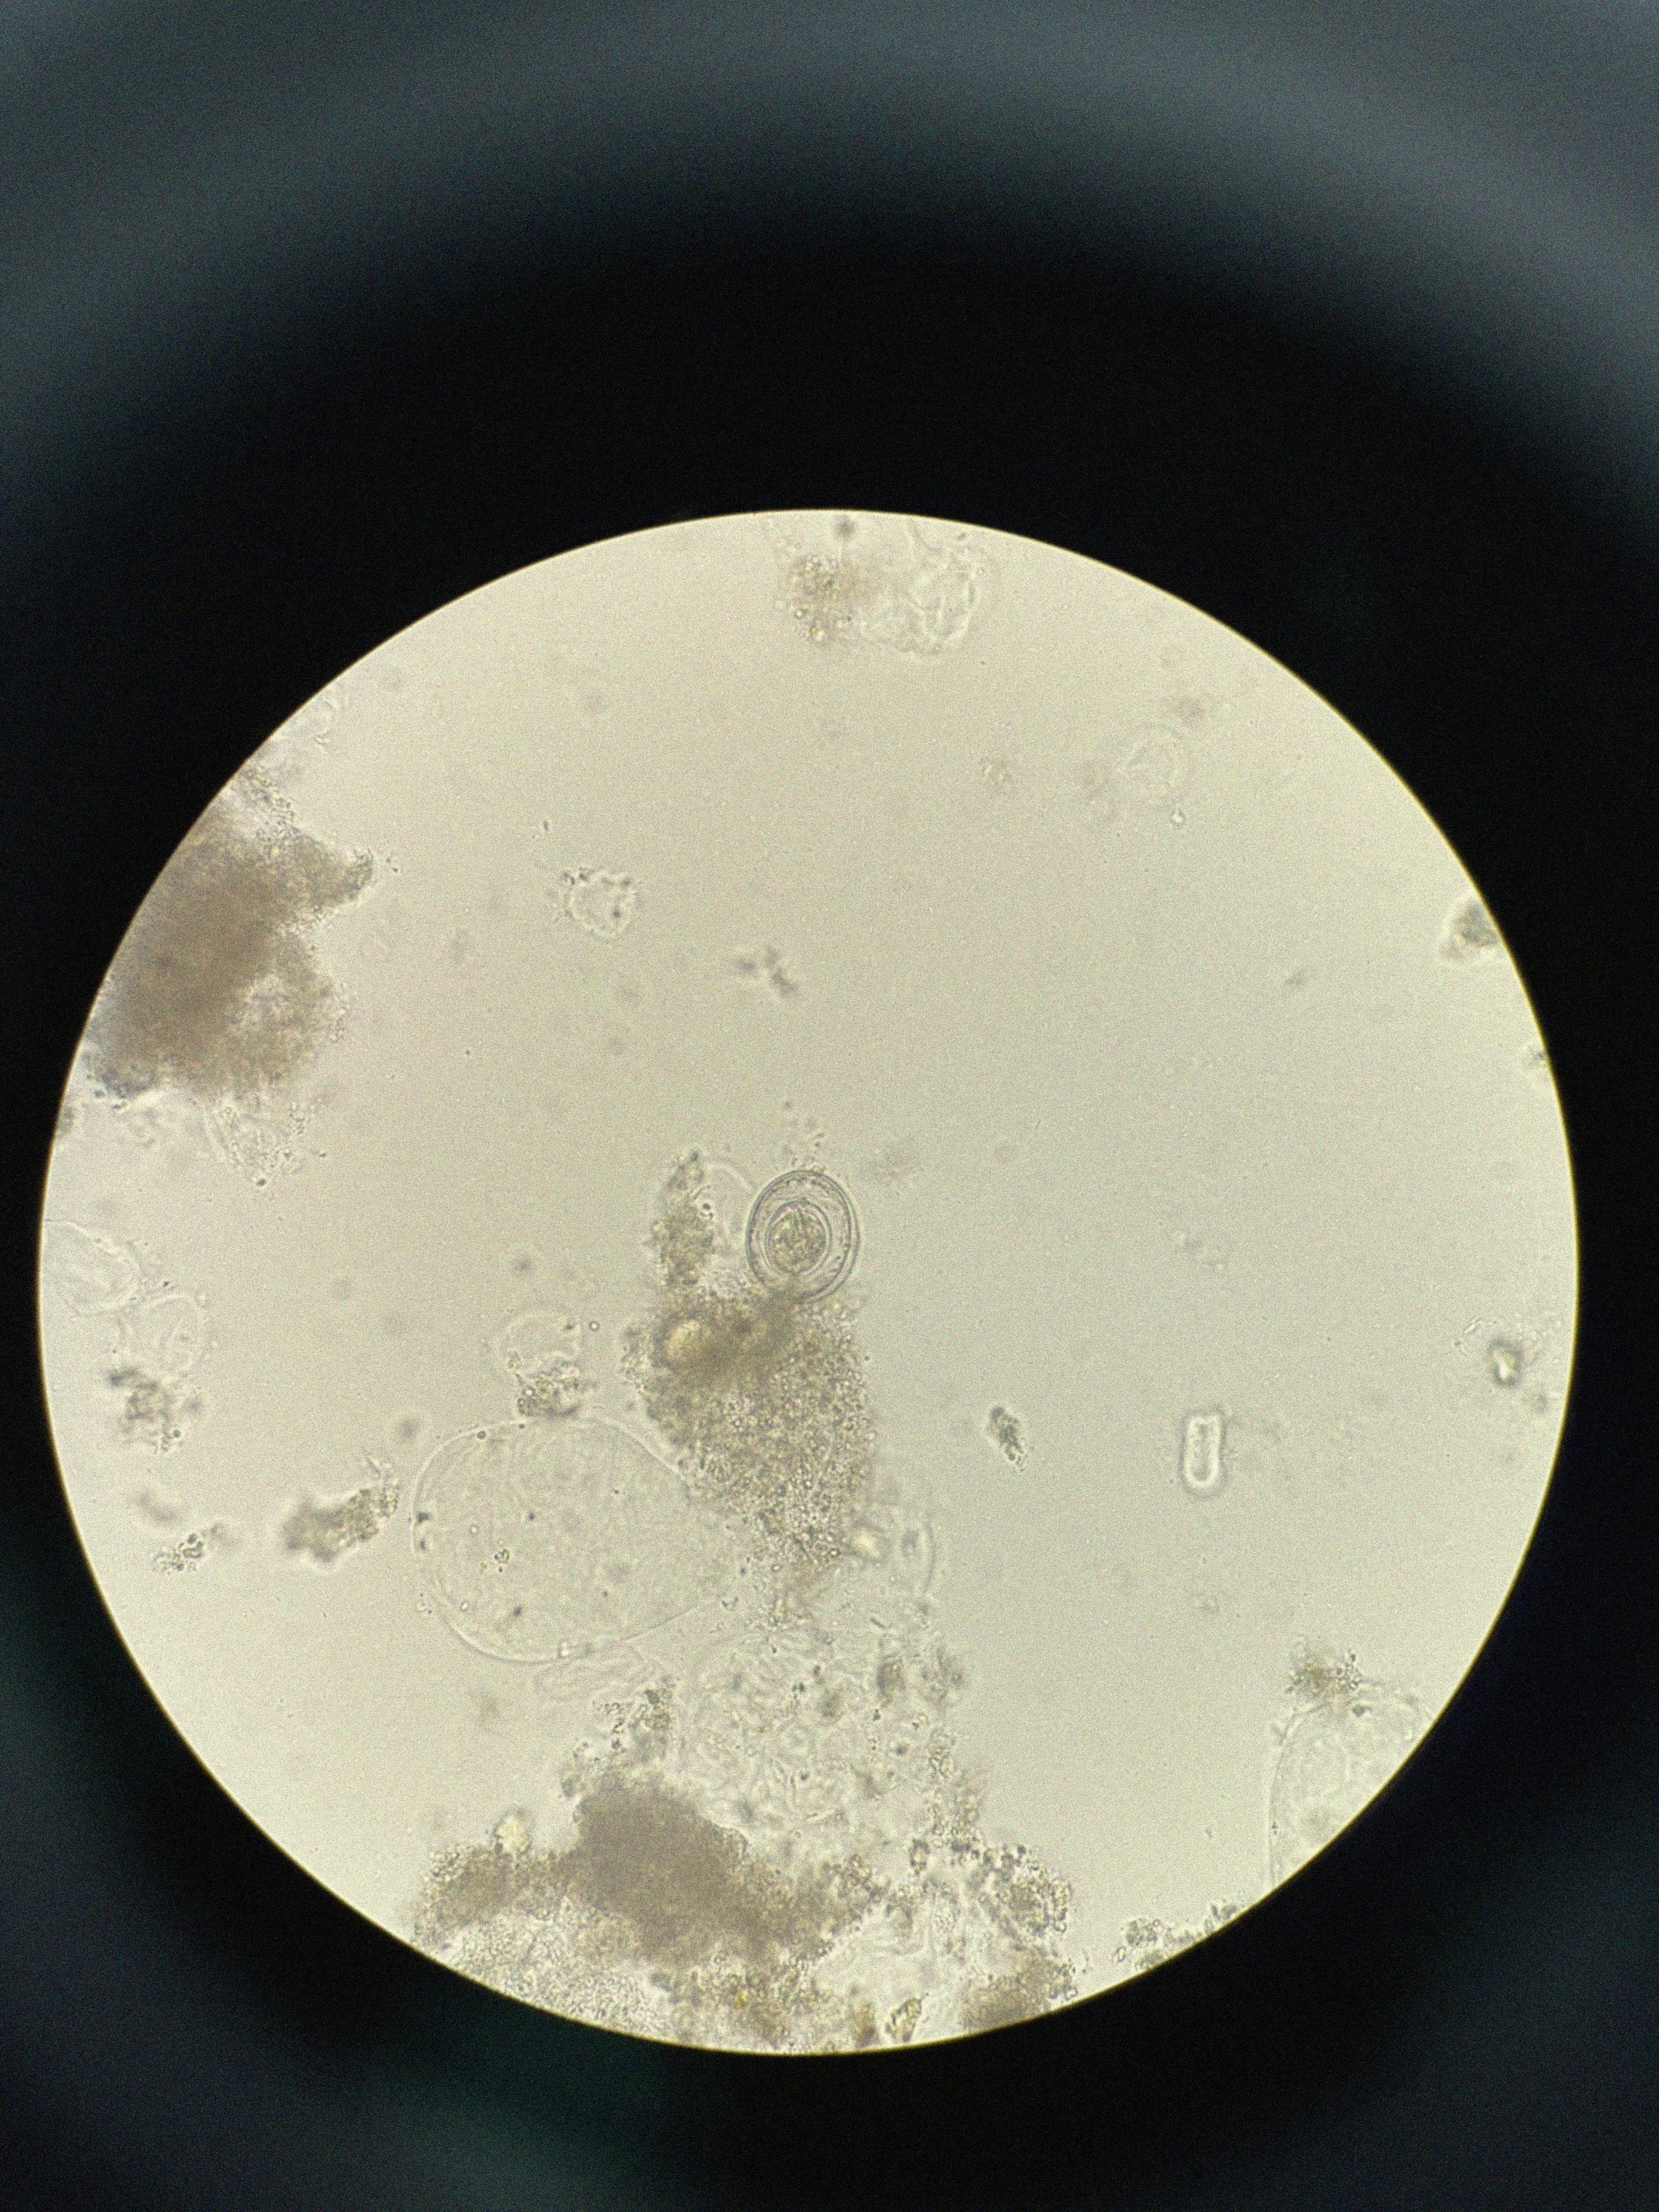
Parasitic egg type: Hymenolepis nana